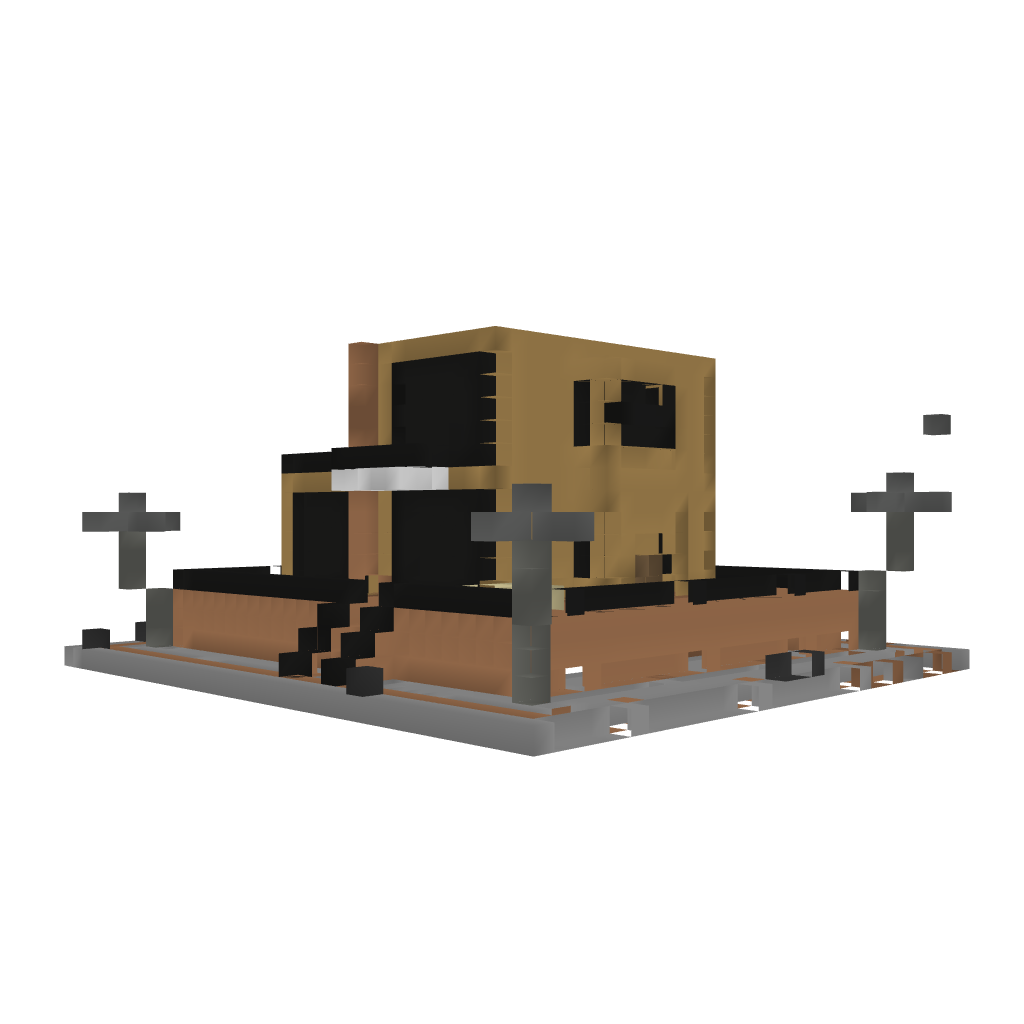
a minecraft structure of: Modern House